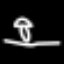
Label: mushroom